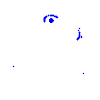
Particle: kaon